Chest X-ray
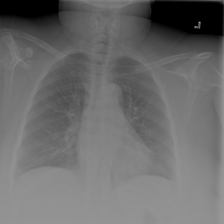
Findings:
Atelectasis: negative
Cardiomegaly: negative
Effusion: negative
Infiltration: negative
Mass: negative
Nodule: negative
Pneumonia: negative
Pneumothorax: negative
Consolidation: negative
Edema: negative
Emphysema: negative
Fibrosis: negative
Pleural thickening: negative
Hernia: negative